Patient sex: F
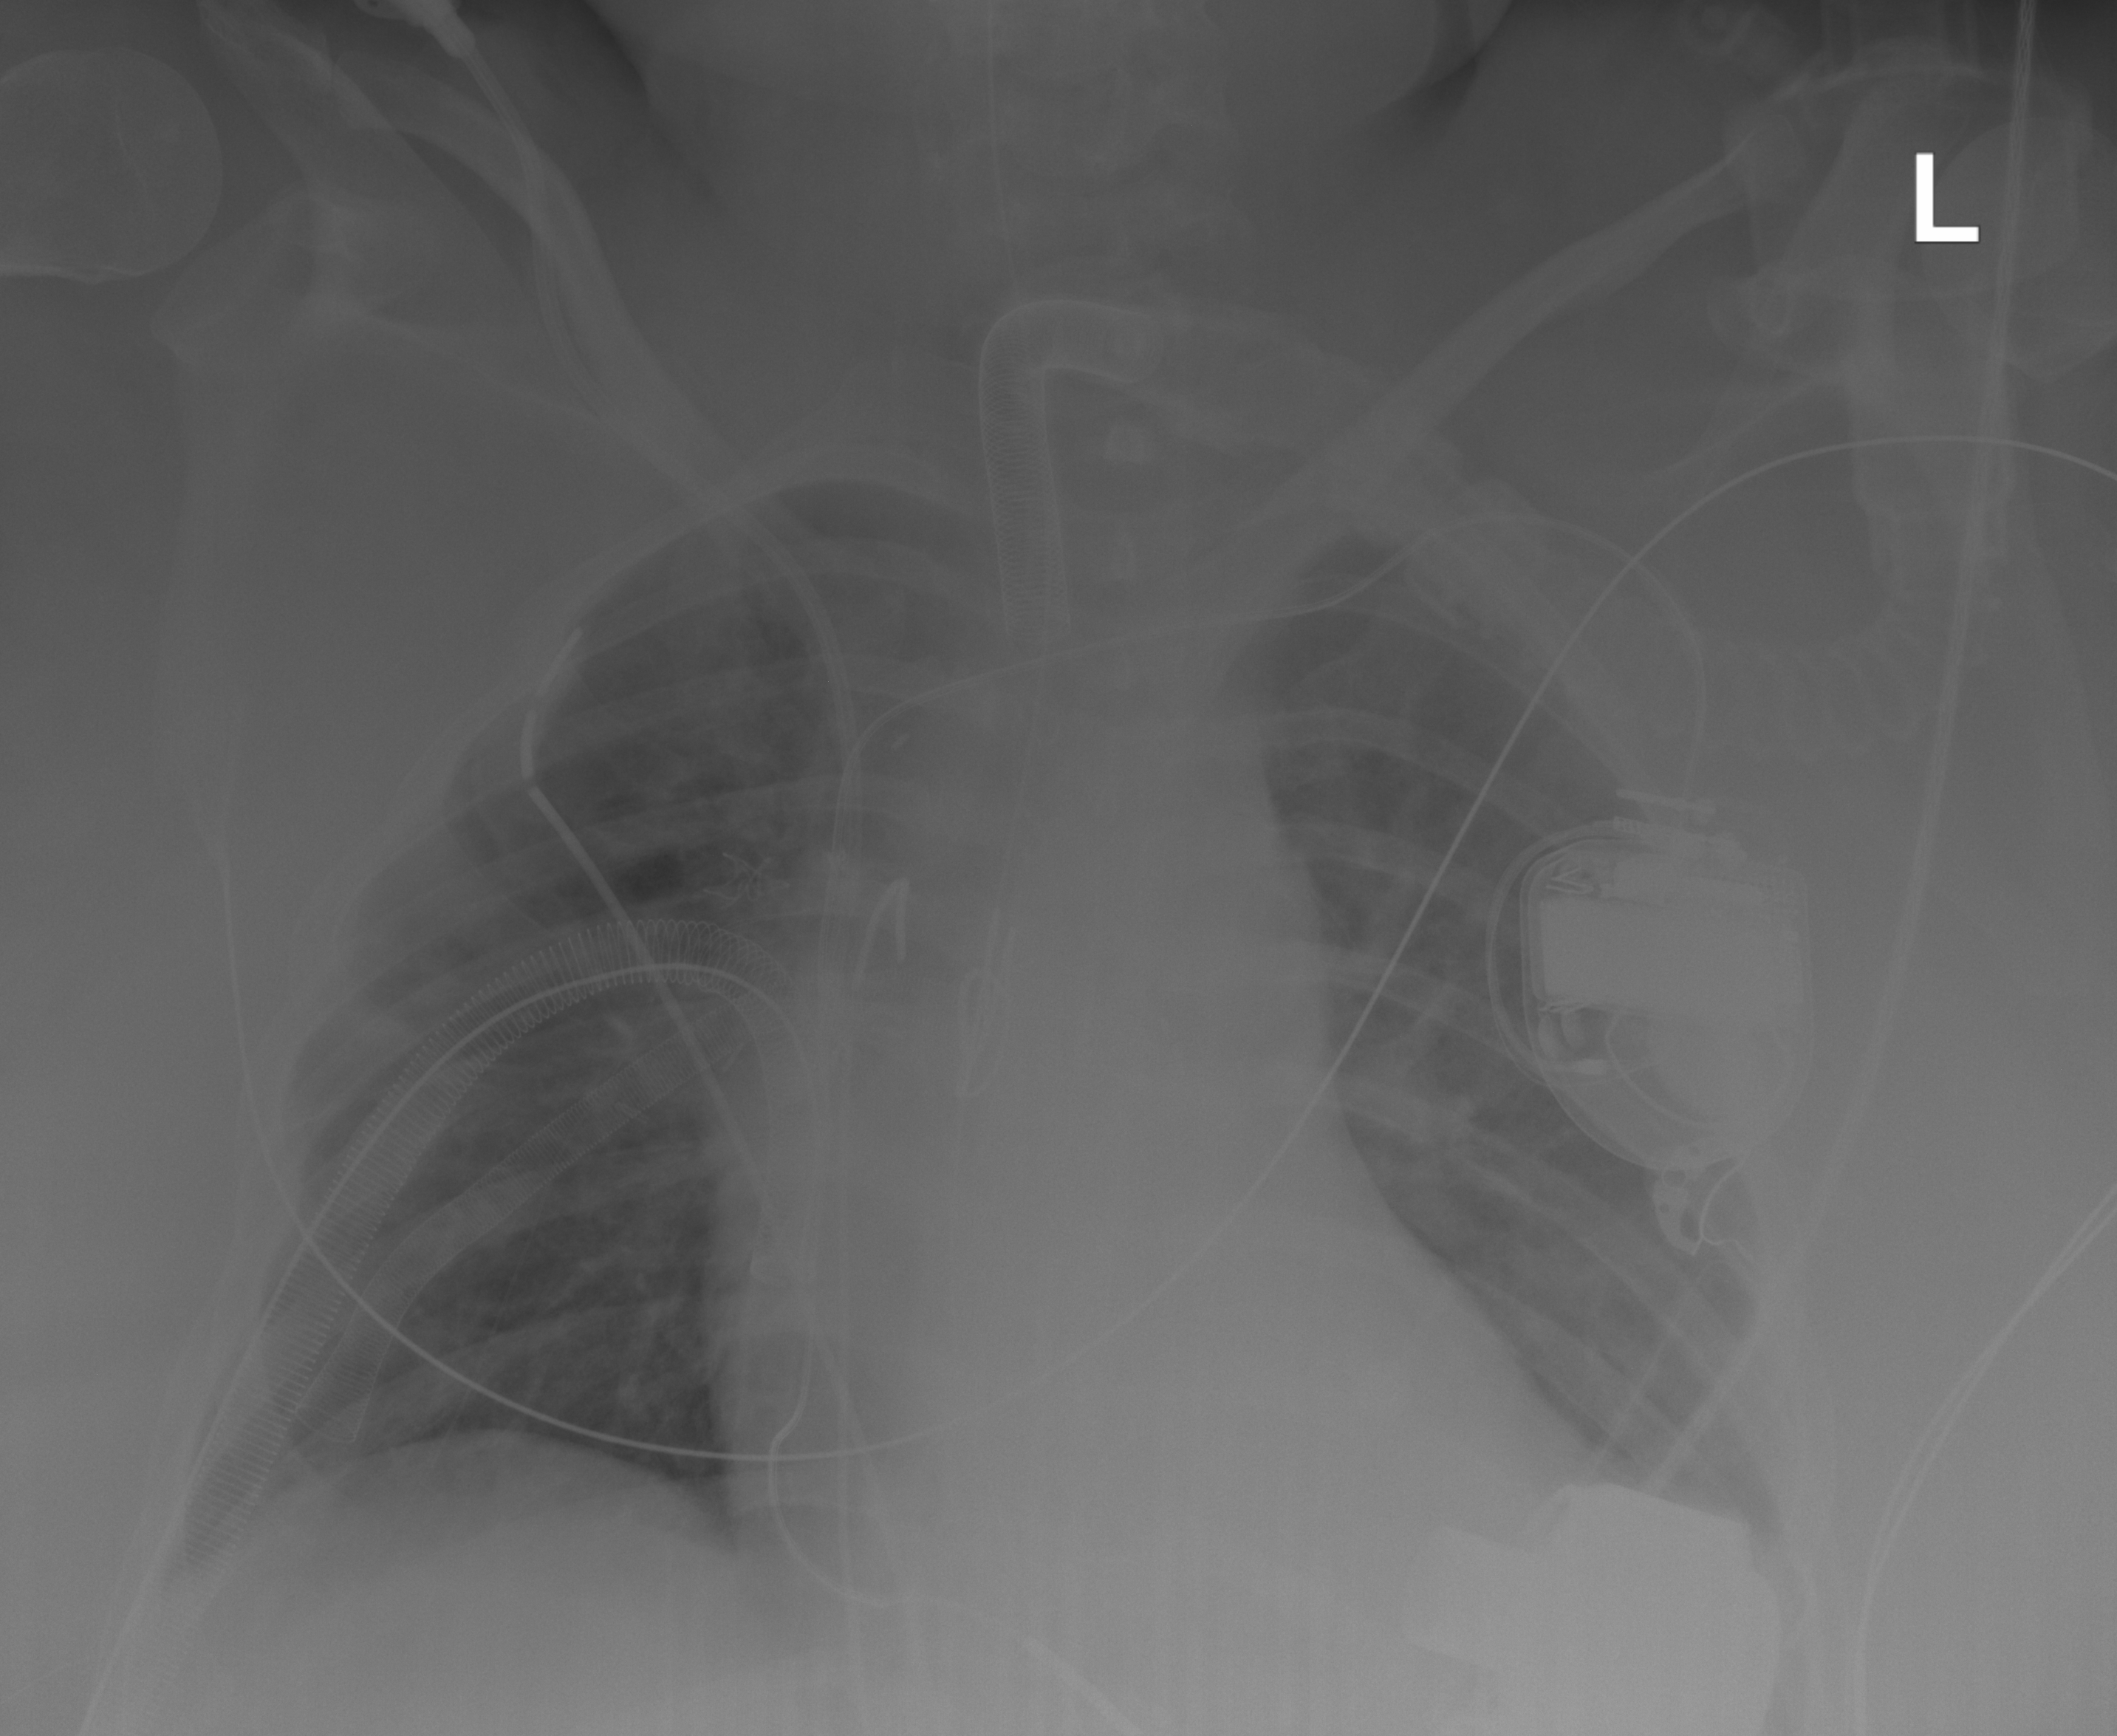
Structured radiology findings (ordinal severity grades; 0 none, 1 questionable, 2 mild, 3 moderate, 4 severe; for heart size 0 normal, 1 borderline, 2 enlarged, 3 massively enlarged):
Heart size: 2
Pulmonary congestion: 2
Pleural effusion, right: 1
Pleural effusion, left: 1
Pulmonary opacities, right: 1
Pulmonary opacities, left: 1
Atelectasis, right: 1
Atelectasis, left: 1